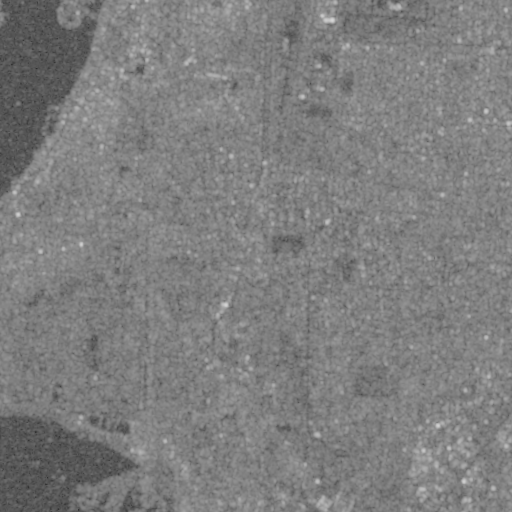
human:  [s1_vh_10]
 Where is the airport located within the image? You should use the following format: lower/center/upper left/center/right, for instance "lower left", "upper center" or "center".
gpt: The airport is located in the upper center of the image.
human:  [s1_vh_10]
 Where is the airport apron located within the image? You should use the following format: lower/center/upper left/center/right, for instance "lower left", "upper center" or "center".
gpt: The airport apron is located in the upper center of the image.
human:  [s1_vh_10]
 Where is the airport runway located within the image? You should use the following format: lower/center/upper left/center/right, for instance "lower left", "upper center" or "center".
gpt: The airport runway is located in the upper center of the image.
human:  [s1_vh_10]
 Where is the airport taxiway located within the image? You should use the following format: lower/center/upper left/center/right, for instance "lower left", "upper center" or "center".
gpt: The airport taxiway is located in the upper center of the image.
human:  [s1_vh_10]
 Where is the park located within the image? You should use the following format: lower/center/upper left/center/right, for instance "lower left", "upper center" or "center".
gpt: The park is located in the center left of the image.
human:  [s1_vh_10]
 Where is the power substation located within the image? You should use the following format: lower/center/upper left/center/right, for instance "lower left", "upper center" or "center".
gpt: The power substation is located in the center of the image.
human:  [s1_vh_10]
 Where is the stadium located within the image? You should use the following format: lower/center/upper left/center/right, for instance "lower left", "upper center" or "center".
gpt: The stadium is located in the upper right of the image.
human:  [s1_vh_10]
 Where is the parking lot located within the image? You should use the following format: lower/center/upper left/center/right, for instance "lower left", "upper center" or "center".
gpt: There is no parking lot in the image.

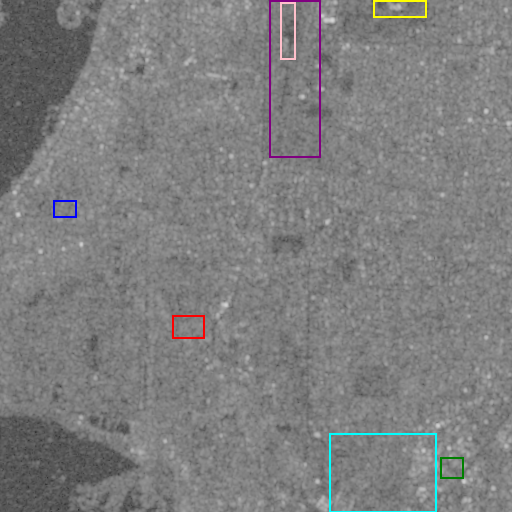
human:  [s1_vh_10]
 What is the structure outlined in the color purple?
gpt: The structure outlined in purple is an airport.
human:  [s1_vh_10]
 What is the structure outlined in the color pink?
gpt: The structure outlined in pink is an airport apron.
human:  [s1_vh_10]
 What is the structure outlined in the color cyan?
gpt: The structure outlined in cyan is a crop field.
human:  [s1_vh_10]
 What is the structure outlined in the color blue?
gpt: The structure outlined in blue is a park.
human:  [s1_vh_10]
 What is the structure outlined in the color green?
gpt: The structure outlined in green is a parking lot.
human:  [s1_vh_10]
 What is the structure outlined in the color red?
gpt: The structure outlined in red is a power substation.
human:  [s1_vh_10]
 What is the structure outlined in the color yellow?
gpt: The structure outlined in yellow is a stadium.
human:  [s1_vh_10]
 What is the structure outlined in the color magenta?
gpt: There is no magenta outline.